Question: i'm trying to put a MKMapView in some UiTableViewCell but (on iPhone 5, so even in other devices), when the app load the cell with the map, the scroll become not too smooth.
There is some method, with GCD or something, to do this in better way?
Here is a screenshot of the result:

I load the Cell from Nib, here is the code where i set the coordinate and the annotation (with custom view, but this is not the problem.)
'''
// Delegate
cell.objectMap.delegate = self;
// Coordinate
MKCoordinateRegion region;
region.center = activity.object.location.coordinate;
MKCoordinateSpan span;
span.latitudeDelta = 0.055;
span.longitudeDelta = 0.055;
region.span = span;
[cell.objectMap setRegion:region animated:NO];
// Add an annotation
MKPointAnnotation *point = [[MKPointAnnotation alloc] init];
point.coordinate = activity.object.location.coordinate;
[cell.objectMap addAnnotation:point];
// Show the MKMapView in the cell
cell.objectMap.hidden = NO;
'''
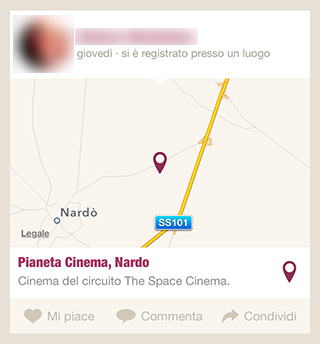
Answer: I ended up using MKMapSnapshotter for the devices that support this awesome and fast function and using Google Static Maps Api for the devices that run iOS6. I think is the best and fast solution that i can get.
Thanks to <URL> for the suggestion.
'''
if ( IS_IOS7 ) {
// Placeholder
cell.objectImage.image = [UIImage imageNamed:@"mapPlaceholder"];
// Cooridinate
MKCoordinateRegion region;
region.center = activity.object.location.coordinate;
MKCoordinateSpan span;
span.latitudeDelta = 0.055;
span.longitudeDelta = 0.055;
region.span = span;
[self.mapViewForScreenshot setRegion:region animated:NO];
MKMapSnapshotOptions *options = [[MKMapSnapshotOptions alloc] init];
options.region = self.mapViewForScreenshot.region;
options.scale = [UIScreen mainScreen].scale;
options.size = CGSizeMake(300, 168);
MKMapSnapshotter *snapshotter = [[MKMapSnapshotter alloc] initWithOptions:options];
[snapshotter startWithCompletionHandler:^(MKMapSnapshot *snapshot, NSError *error) {
UIImage *image = snapshot.image;
[cell.objectImage setImage:image];
cell.mapPinImageView.hidden = NO;
}];
}else{
cell.mapPinImageView.hidden = NO;
[cell.objectImage setImageWithURL:[NSURL URLWithString:[NSString stringWithFormat:@"http://maps.googleapis.com/maps/api/staticmap?center=%f,%f&zoom=14&size=600x338&maptype=roadmap&sensor=false&key=APIKEY",activity.object.location.coordinate.latitude, activity.object.location.coordinate.longitude]] placeholderImage:nil];
}
'''